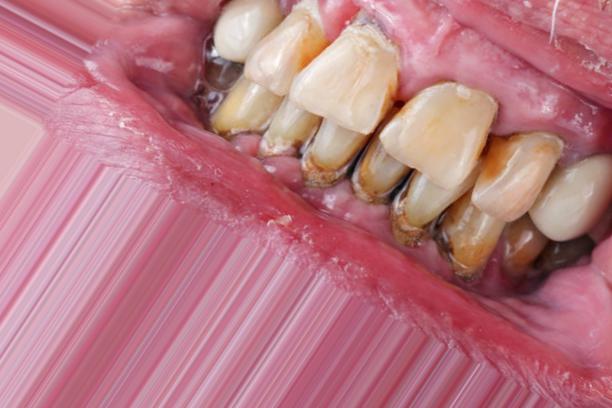
Condition: Caries